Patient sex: M
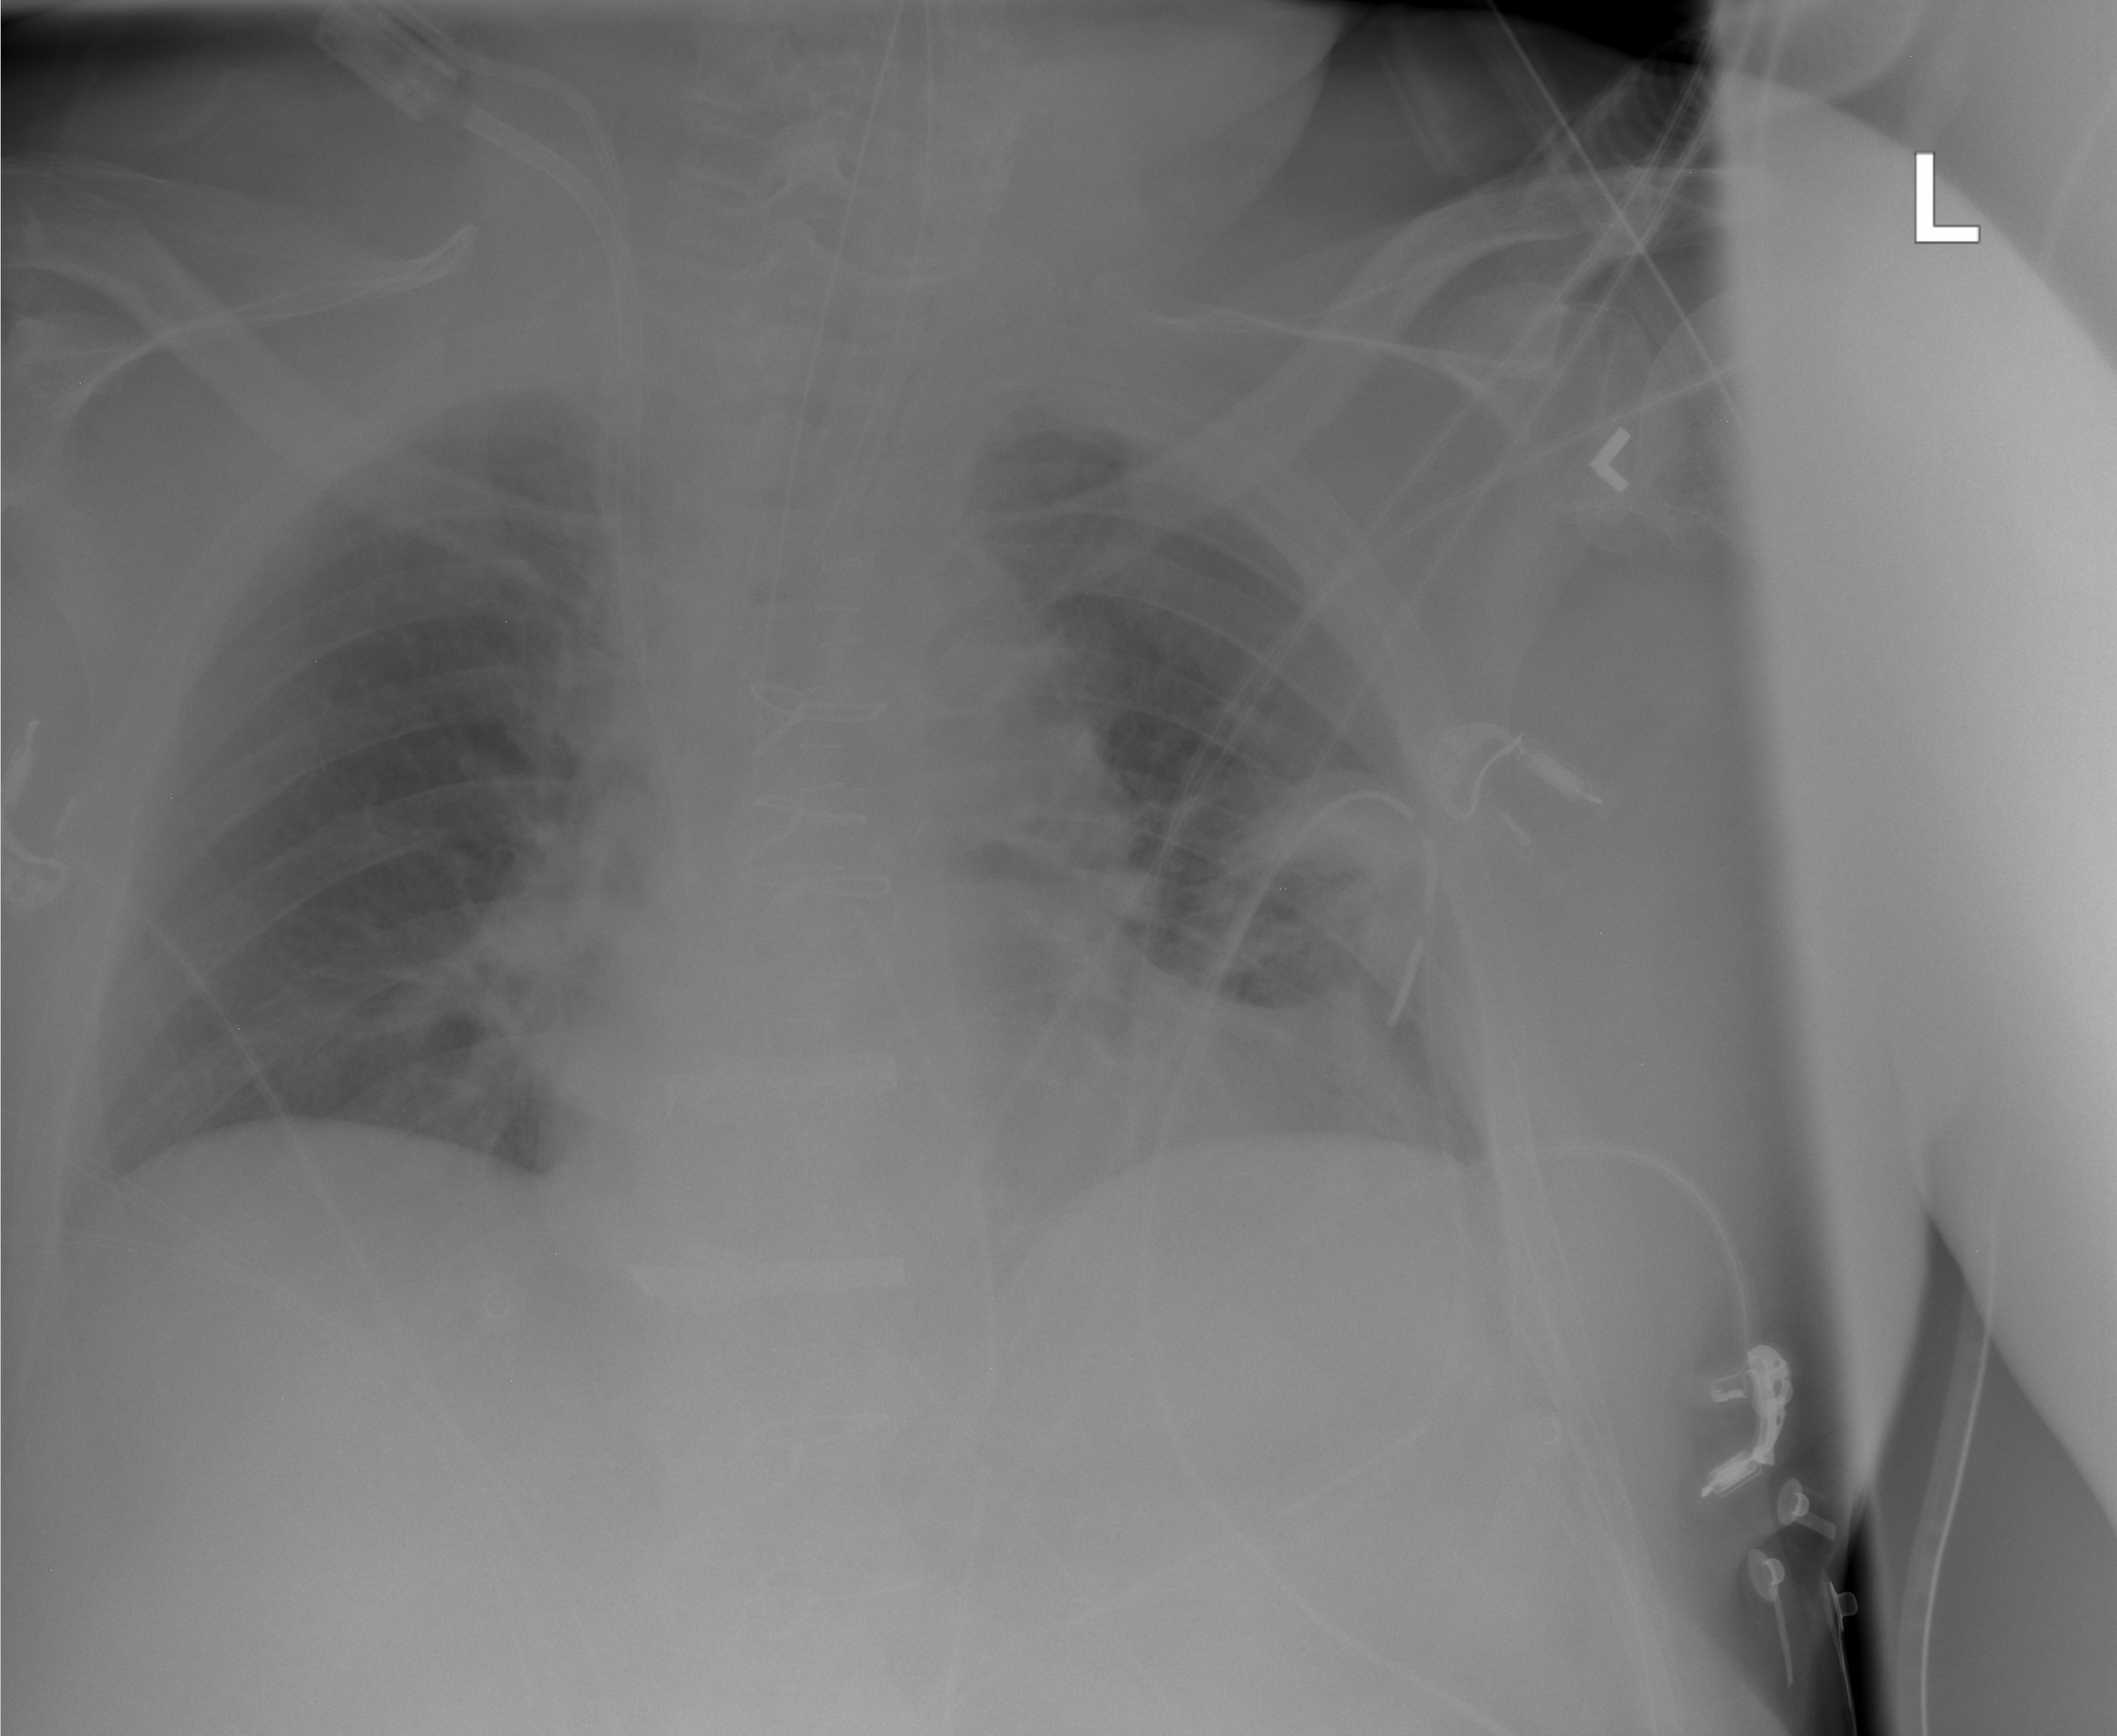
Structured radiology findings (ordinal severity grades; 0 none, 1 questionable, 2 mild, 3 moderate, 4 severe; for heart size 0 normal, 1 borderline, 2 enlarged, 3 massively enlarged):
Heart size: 0
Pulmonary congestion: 0
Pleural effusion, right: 0
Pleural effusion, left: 1
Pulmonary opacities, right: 0
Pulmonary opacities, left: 0
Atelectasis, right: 0
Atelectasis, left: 2